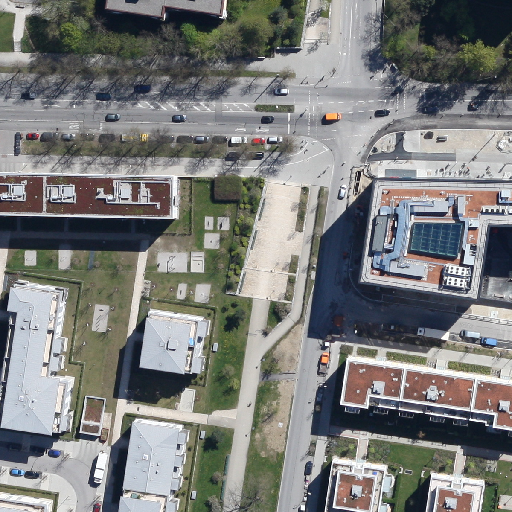
Referring expression: building along the road